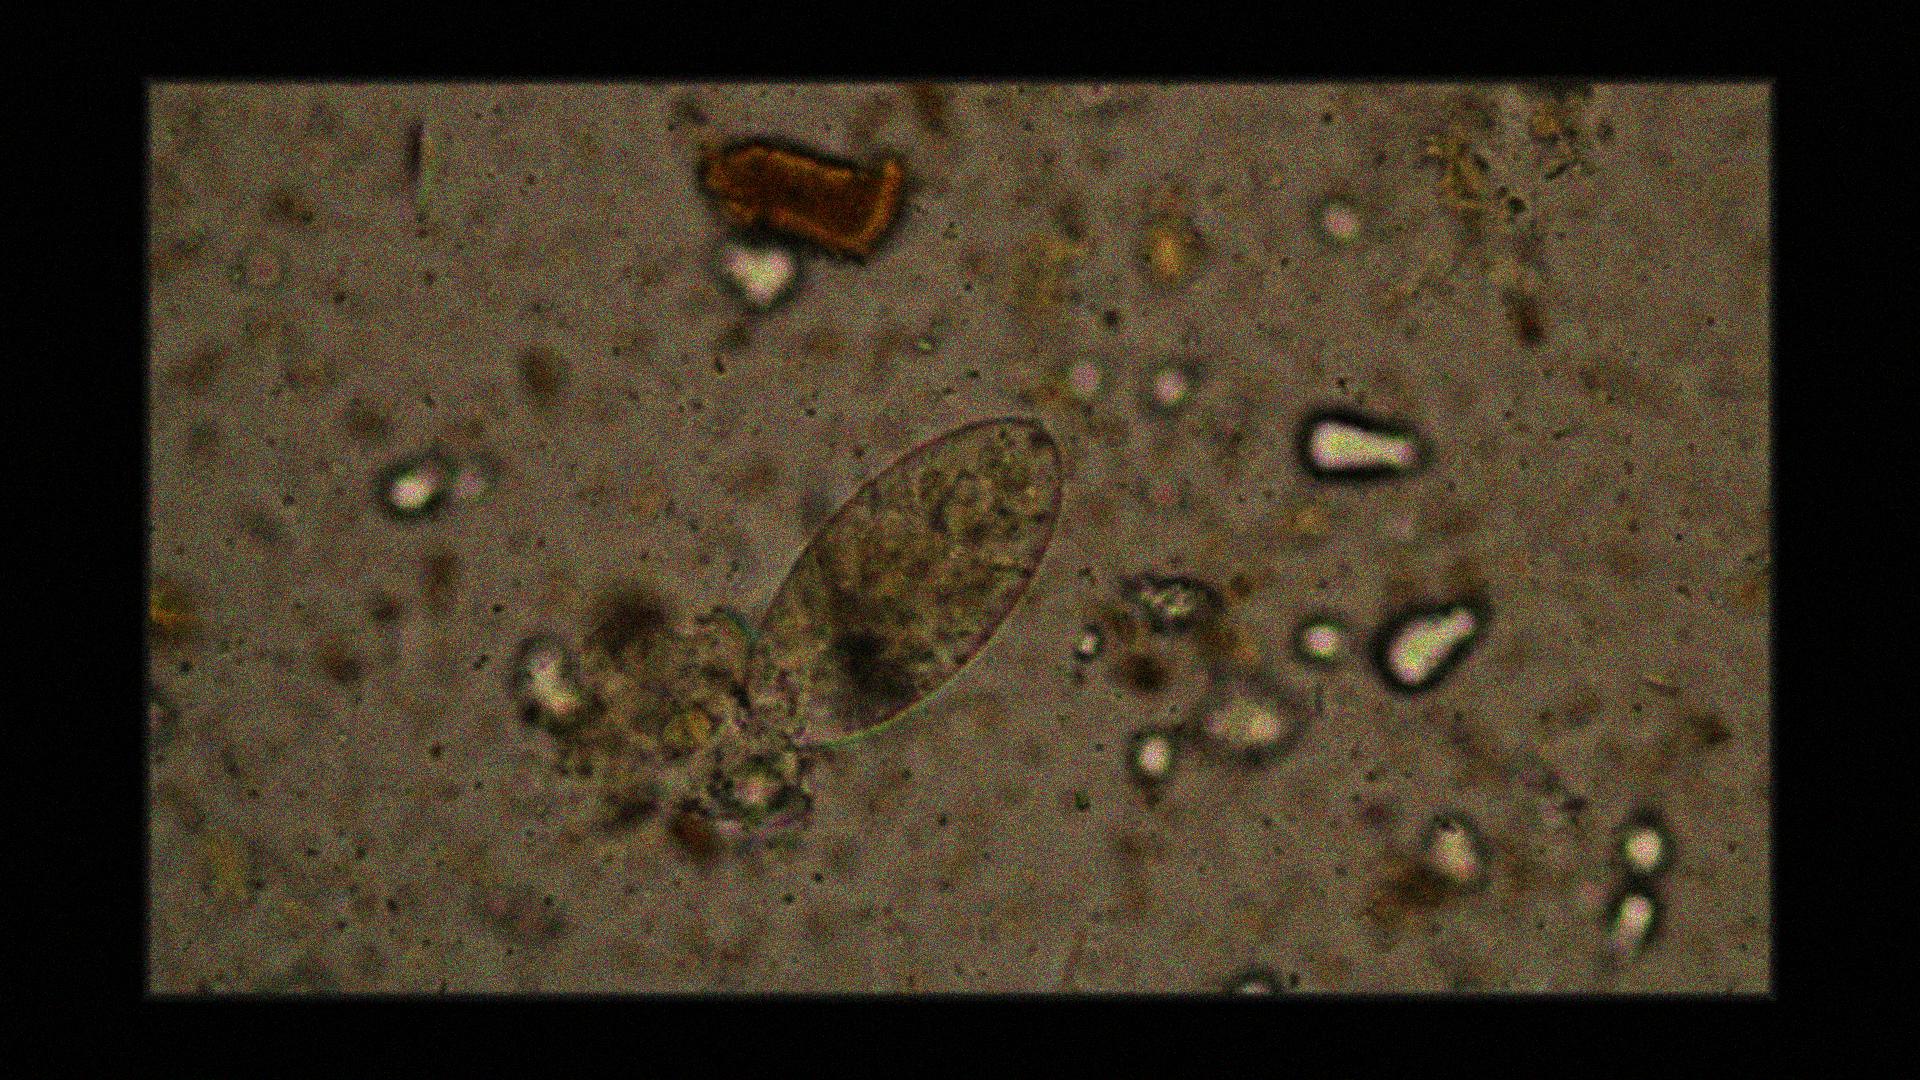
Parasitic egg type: Fasciolopsis buski